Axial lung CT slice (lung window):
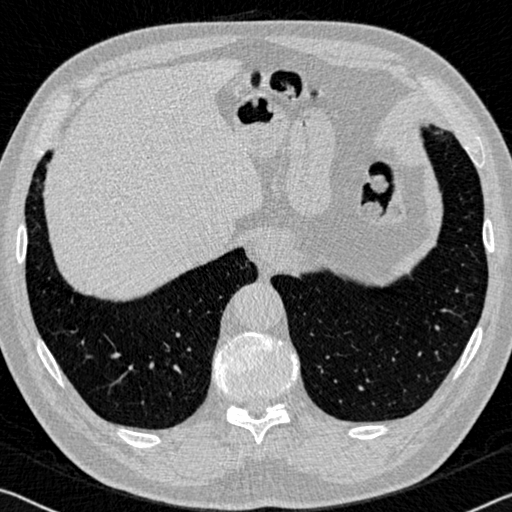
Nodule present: no